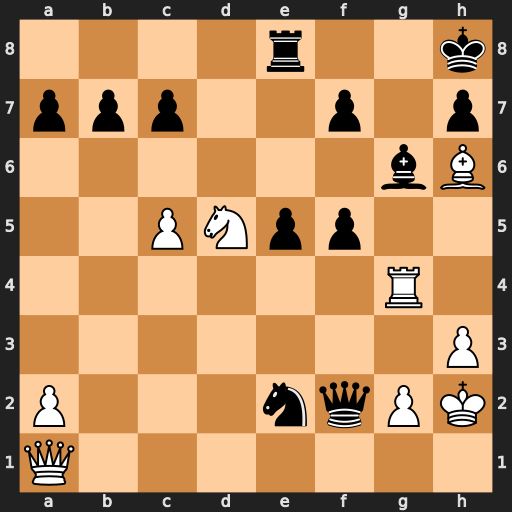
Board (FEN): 4r2k/ppp2p1p/6bB/2PNpp2/6R1/7P/P3nqPK/Q7
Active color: w
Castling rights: -
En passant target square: -
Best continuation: Be3 Qxe3 Nxe3